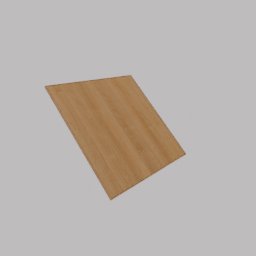
Label: decoration